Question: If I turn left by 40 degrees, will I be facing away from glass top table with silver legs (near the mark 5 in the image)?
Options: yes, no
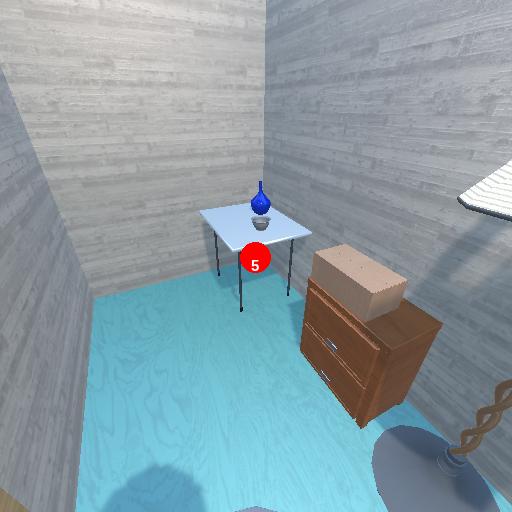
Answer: yes